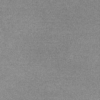
Label: dusty